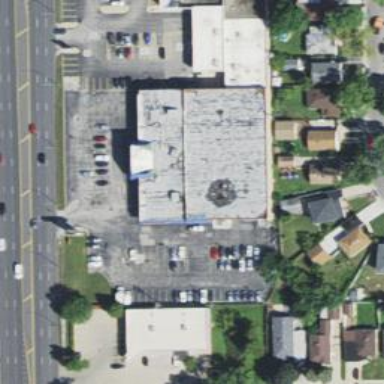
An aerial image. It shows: Car rental facility.